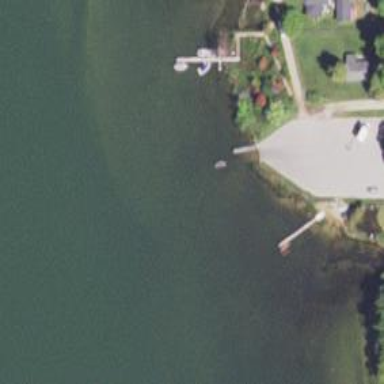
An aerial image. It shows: Slipway on leisure land.